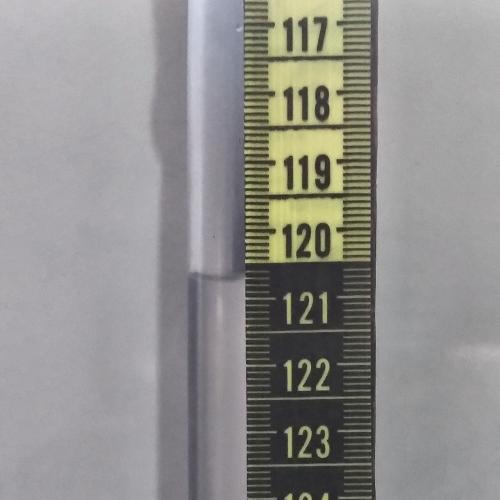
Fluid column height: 120.7 cm